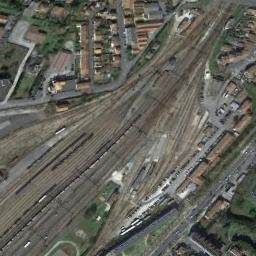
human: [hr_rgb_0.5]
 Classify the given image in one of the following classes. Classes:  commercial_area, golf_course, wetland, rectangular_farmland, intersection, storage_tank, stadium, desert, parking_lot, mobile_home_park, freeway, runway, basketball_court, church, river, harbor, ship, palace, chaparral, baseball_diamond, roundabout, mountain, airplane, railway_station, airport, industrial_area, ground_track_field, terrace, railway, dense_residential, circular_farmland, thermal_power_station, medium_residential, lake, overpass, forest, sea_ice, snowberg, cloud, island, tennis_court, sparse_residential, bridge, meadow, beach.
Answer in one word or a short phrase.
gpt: railway_station